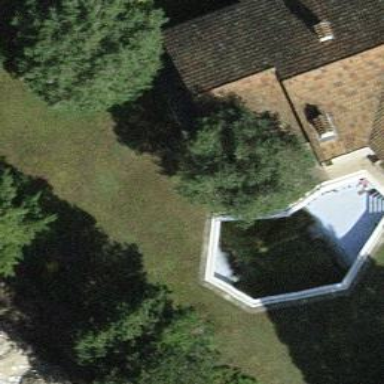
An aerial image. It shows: Swimming pool located in leisure land.